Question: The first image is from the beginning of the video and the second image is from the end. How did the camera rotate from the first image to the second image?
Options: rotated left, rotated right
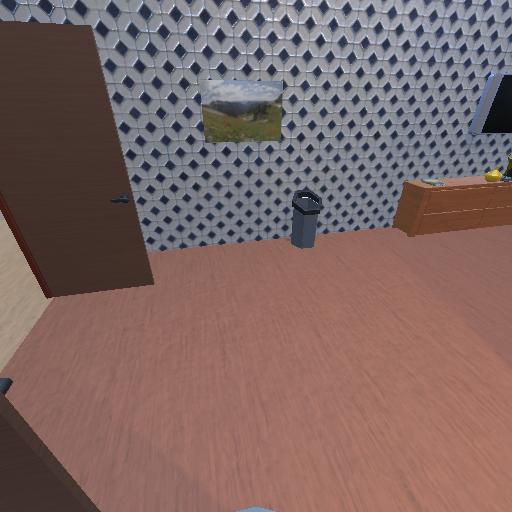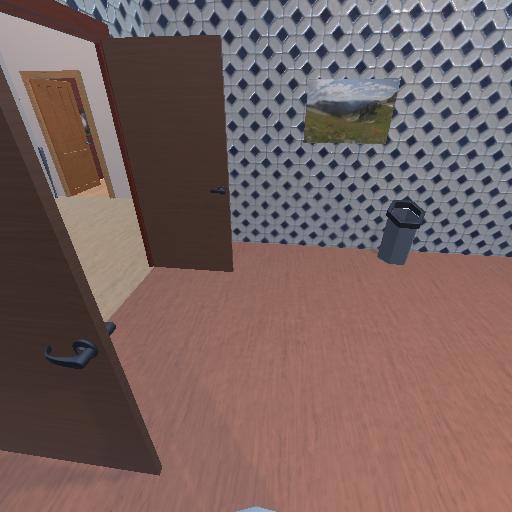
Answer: rotated left